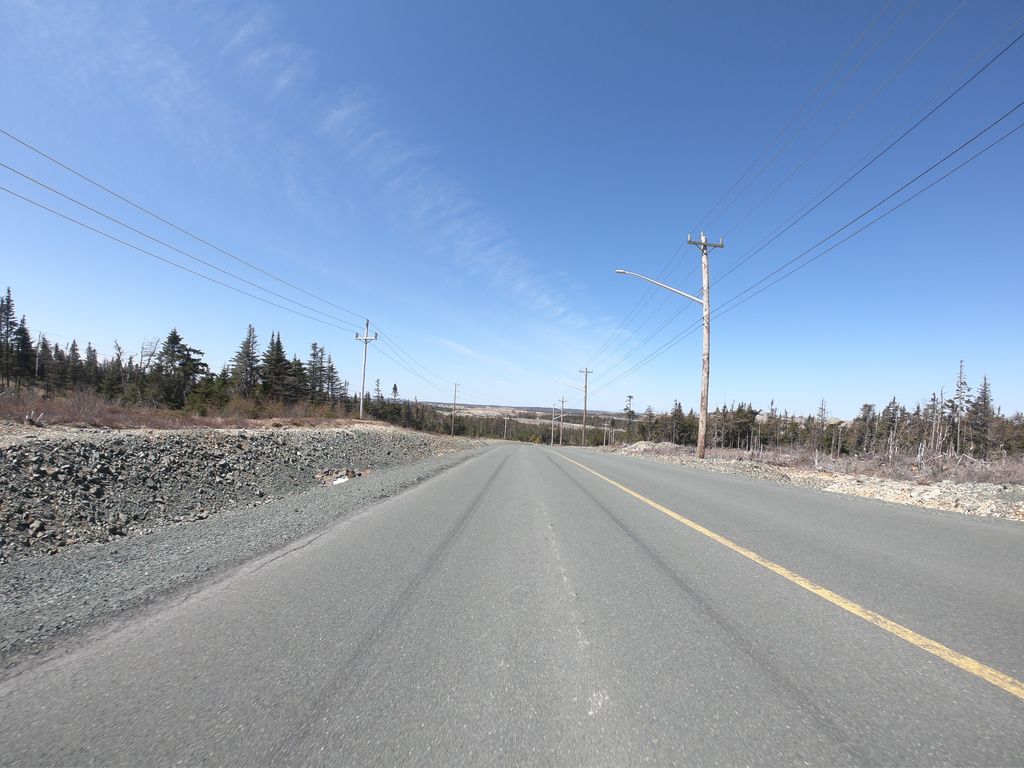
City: st_johns